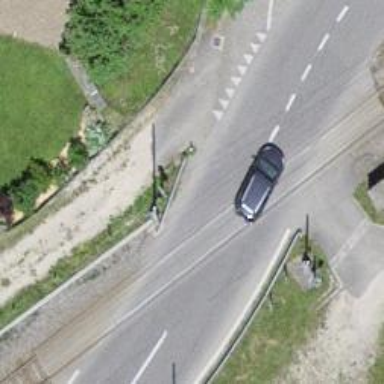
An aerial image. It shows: Primary road with asphalt surface.